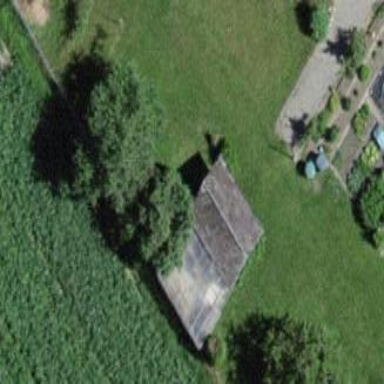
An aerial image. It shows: Shed building.